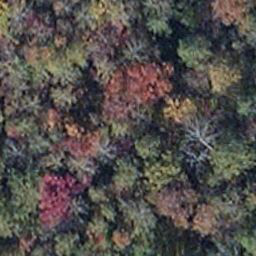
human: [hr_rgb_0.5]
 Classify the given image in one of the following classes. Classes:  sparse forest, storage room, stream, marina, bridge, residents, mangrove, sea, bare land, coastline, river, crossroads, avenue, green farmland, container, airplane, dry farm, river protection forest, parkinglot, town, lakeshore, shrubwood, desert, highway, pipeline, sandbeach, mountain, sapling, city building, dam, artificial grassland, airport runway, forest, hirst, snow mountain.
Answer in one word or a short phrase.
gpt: mangrove